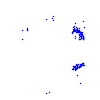
Particle: pion